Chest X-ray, PA view. Patient: 31 years old, sex M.
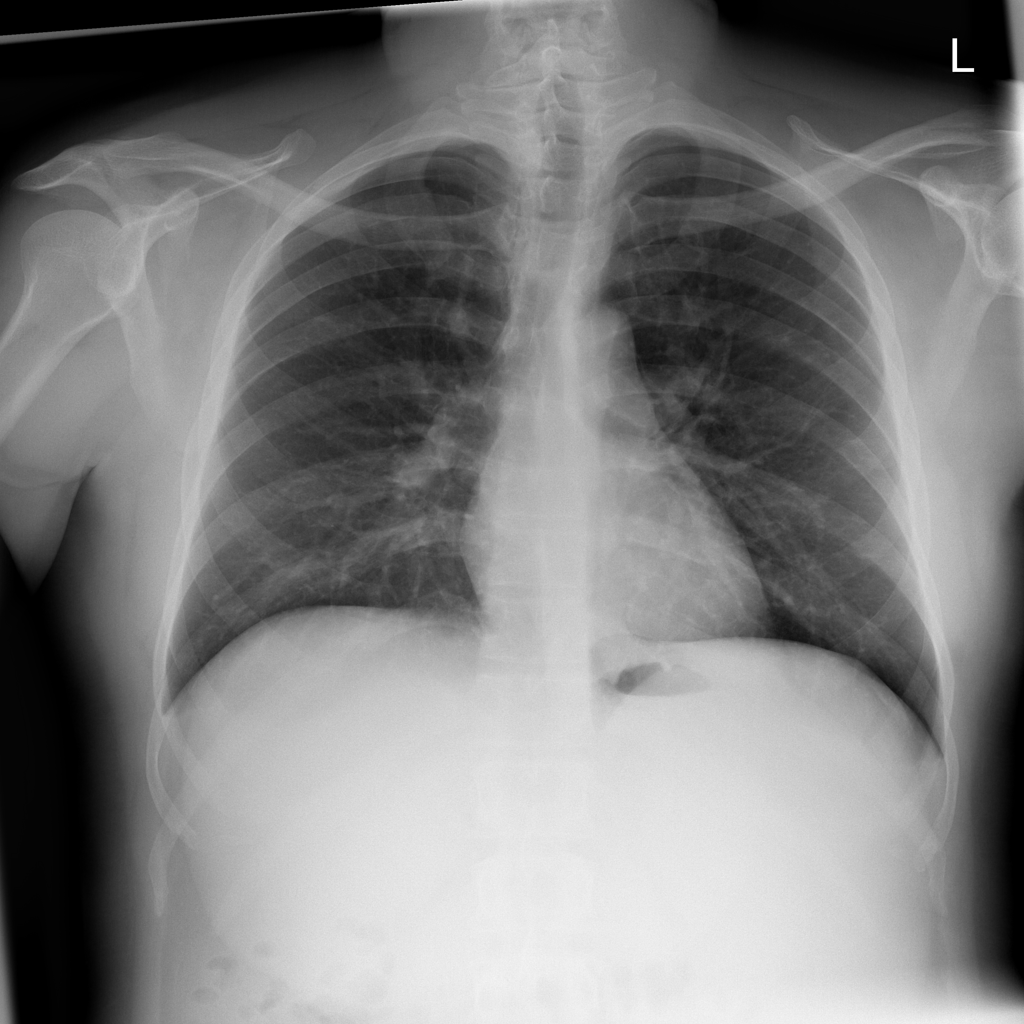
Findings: No Finding